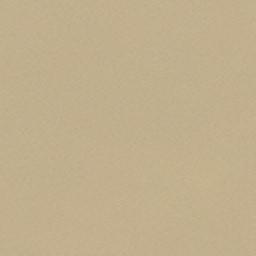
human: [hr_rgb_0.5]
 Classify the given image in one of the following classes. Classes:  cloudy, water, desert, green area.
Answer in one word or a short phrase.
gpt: desert